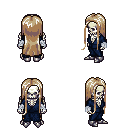
a pixel art fantasy rpg character, male body template, skeleton, blue robe, gold greaves, white blonde extra-long hairstyle, white cloth bandages, metal boots, four views (front, back, left, right), 2x2 character sprite sheet, small pixel art, hard edges, no anti-aliasing